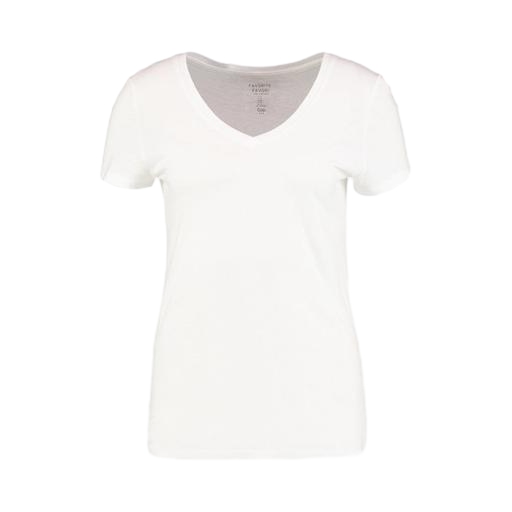
white slim-fit v-neck tee, white v-neck t-shirt only macy, white women's light v-neck t-shirt, white background